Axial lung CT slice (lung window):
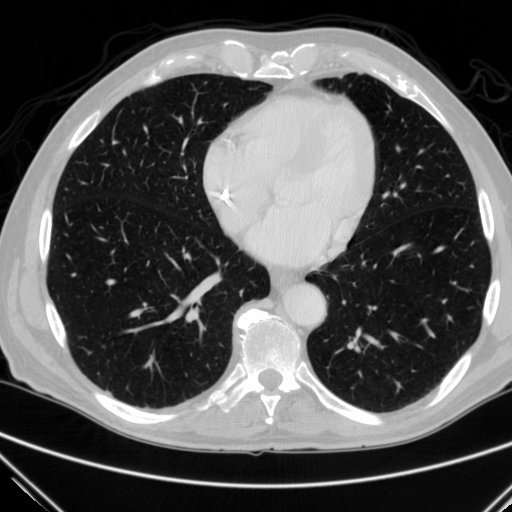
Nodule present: no